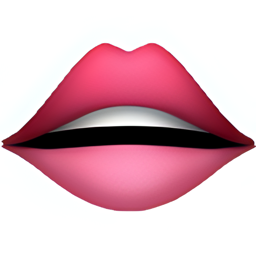
Name: mouth
Emoji: 👄
Group: People & Body
Sub-group: body-parts